Question: TestUC.ascx Design Code
'''
<asp:TextBox ID="txtbox1" runat="server" ClientIDMode="Static" placeholder="Enter Some Text" ></asp:TextBox><br />
<asp:Button ID="btn1" runat="server" Text="Click" OnClick="btn1_Click" ClientIDMode="Static" />
'''
Test.aspx Page Code
'''
<%@ Register Src="~/WebUserControls/TestUC.ascx" TagName="WebUserControlTest"
TagPrefix="uctest" %>
<asp:Content ID="Content1" ContentPlaceHolderID="cphBody" runat="server">
<asp:Label ID="lbl1" runat="server" >Label</asp:Label>
<uctest:WebUserControlTest ID="ucTest" runat="server"></uctest:WebUserControlTest>
</asp:Content>
'''
OutPut:

I Need ..
Step1: Enter Some text In Text Box
Step2:Then I Click Click Button
[Note: This Two Controls Are Bind From UserControl]
Step3:What Text Entered in TextBox Is Show In label [Note Label Present In Aspx Page]
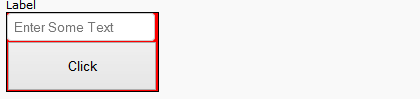
Answer: You will need to have a custom event & you will also need to expose the 'Text' property of the 'TextBox' in your UserControl, like this.
'''
public partial class YourUserControl : UserControl
{
public String Text
{
get
{
return this.txtBox1.Text;
}
//write the setter property if you would like to set the text
//of the TextBox from your aspx page
//set
//{
// this.txtBox1.Text = value;
//}
}
public delegate void TextAppliedEventHandler(Object sender, EventArgs e);
public event TextAppliedEventHandler TextApplied;
protected virtual void OnTextApplied(EventArgs e)
{
//Taking a local copy of the event,
//as events can be subscribed/unsubscribed asynchronously.
//If that happens after the below null check then
//NullReferenceException will be thrown
TextAppliedEventHandler handler = TextApplied;
//Checking if the event has been subscribed or not...
if (handler != null)
handler(this, e);
}
protected void yourUserControlButton_Click(Object sender, EventArgs e)
{
OnTextApplied(EventArgs.Empty);
}
}
'''
Then in your aspx page, where you have placed 'YourUserControl' (OR you are dynamically adding it from the code behind), you can subscribe to this event like this.
'''
protected void Page_Load(Object sender, EventArgs e)
{
if (!IsPostBack)
{
yourUserControl.TextApplied += new YourUserControl.TextAppliedEventHandler(yourUserControl_TextApplied)
}
}
'''
You can use the custom event of the user control in your page like this.
'''
protected void yourUserControl_TextApplied(Object sender, EventArgs e)
{
yourLabelInYourPage.Text = yourUserControl.Text;
}
'''
And you are done...
: You can rename the Controls & Events as you like. I have used the names only for the example purpose.
: In website projects, if you want to add your user control dynamically then,
you might need to include the namespace 'ASP' in your page, like this.
'''
using ASP;
'''
And add this 'Directive' in your page in the aspx markup.
'''
<%@ Reference Control="~/PathToYourUserControl/YourUserControl.ascx" %>
'''